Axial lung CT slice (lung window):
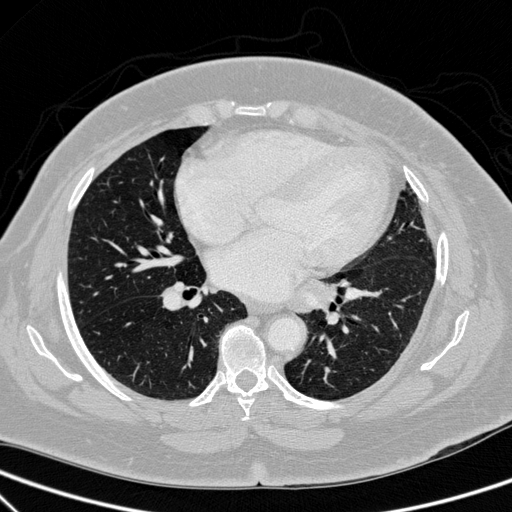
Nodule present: no